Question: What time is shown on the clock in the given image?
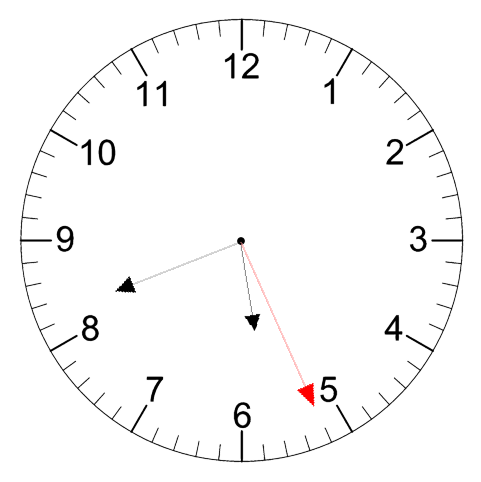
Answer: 05:41:26